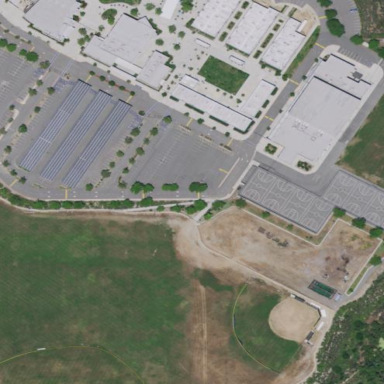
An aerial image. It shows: School.